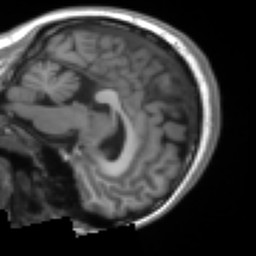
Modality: T1w
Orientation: sagittal